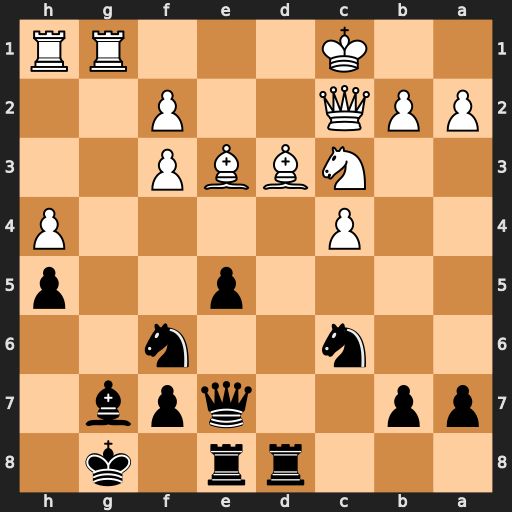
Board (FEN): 3rr1k1/pp2qpb1/2n2n2/4p2p/2P4P/2NBBP2/PPQ2P2/2K3RR
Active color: b
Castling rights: -
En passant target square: -
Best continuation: Nb4 Bh6 Nxc2 Rxg7+ Kh8